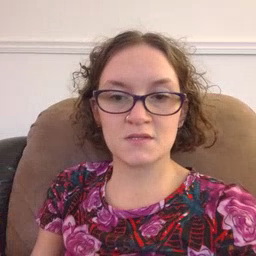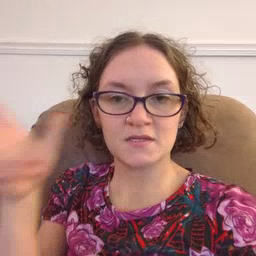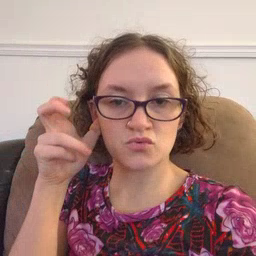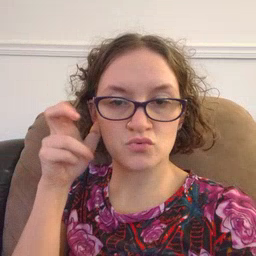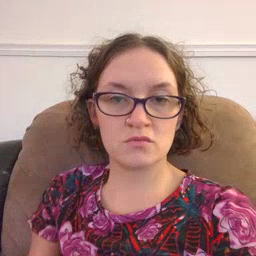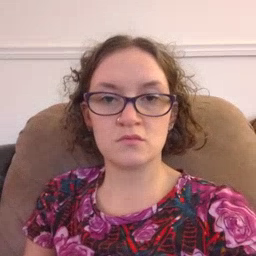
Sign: hear